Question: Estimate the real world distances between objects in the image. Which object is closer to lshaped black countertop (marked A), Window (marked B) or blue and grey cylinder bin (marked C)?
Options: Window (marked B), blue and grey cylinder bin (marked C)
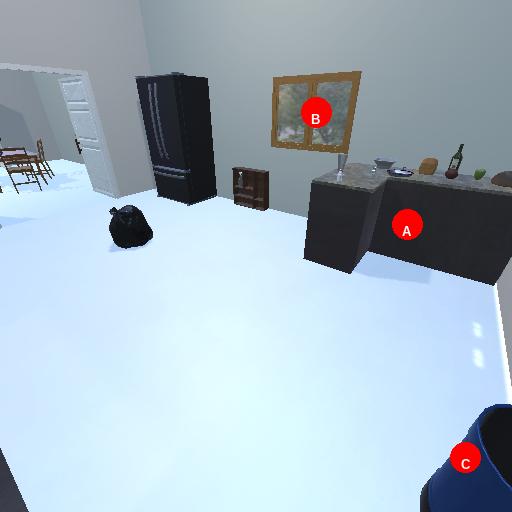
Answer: Window (marked B)